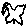
Label: bird